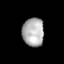
Tissue: lung
Cell type: T cells
Senescence score: 0.2084
Nuclear area (px): 606
Mean DAPI intensity: 174.751